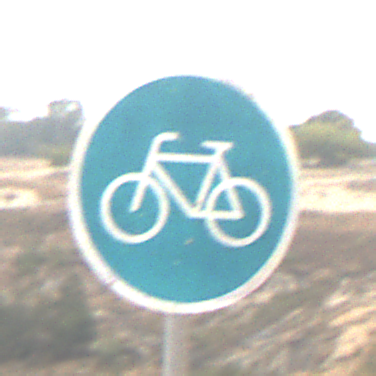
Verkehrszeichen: Radweg
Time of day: MorningAfternoon
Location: Outdoor (Nature)
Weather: Overcast
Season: NotSpecified
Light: Natural